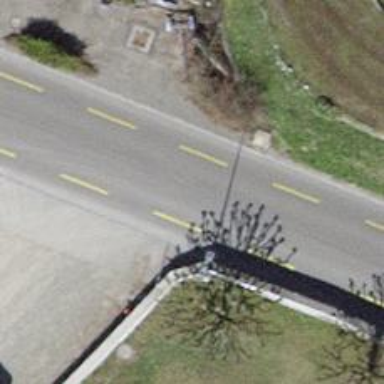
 featuring lane for cyclists on both sides."